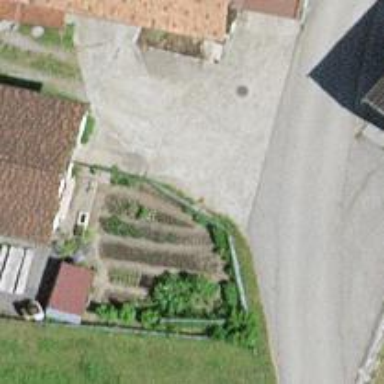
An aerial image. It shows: Farm.